Question: I have access to User Control A. I want to get info on User Control C. Is there any way to do this in WPF? The structure is basically what you see. User Control D is a ribbon, C is a tab on the ribbon and B and A are contents of C. I can't seem to get access to C. I tried using the Parent property of A but it doesn't seem to give me the info on C.

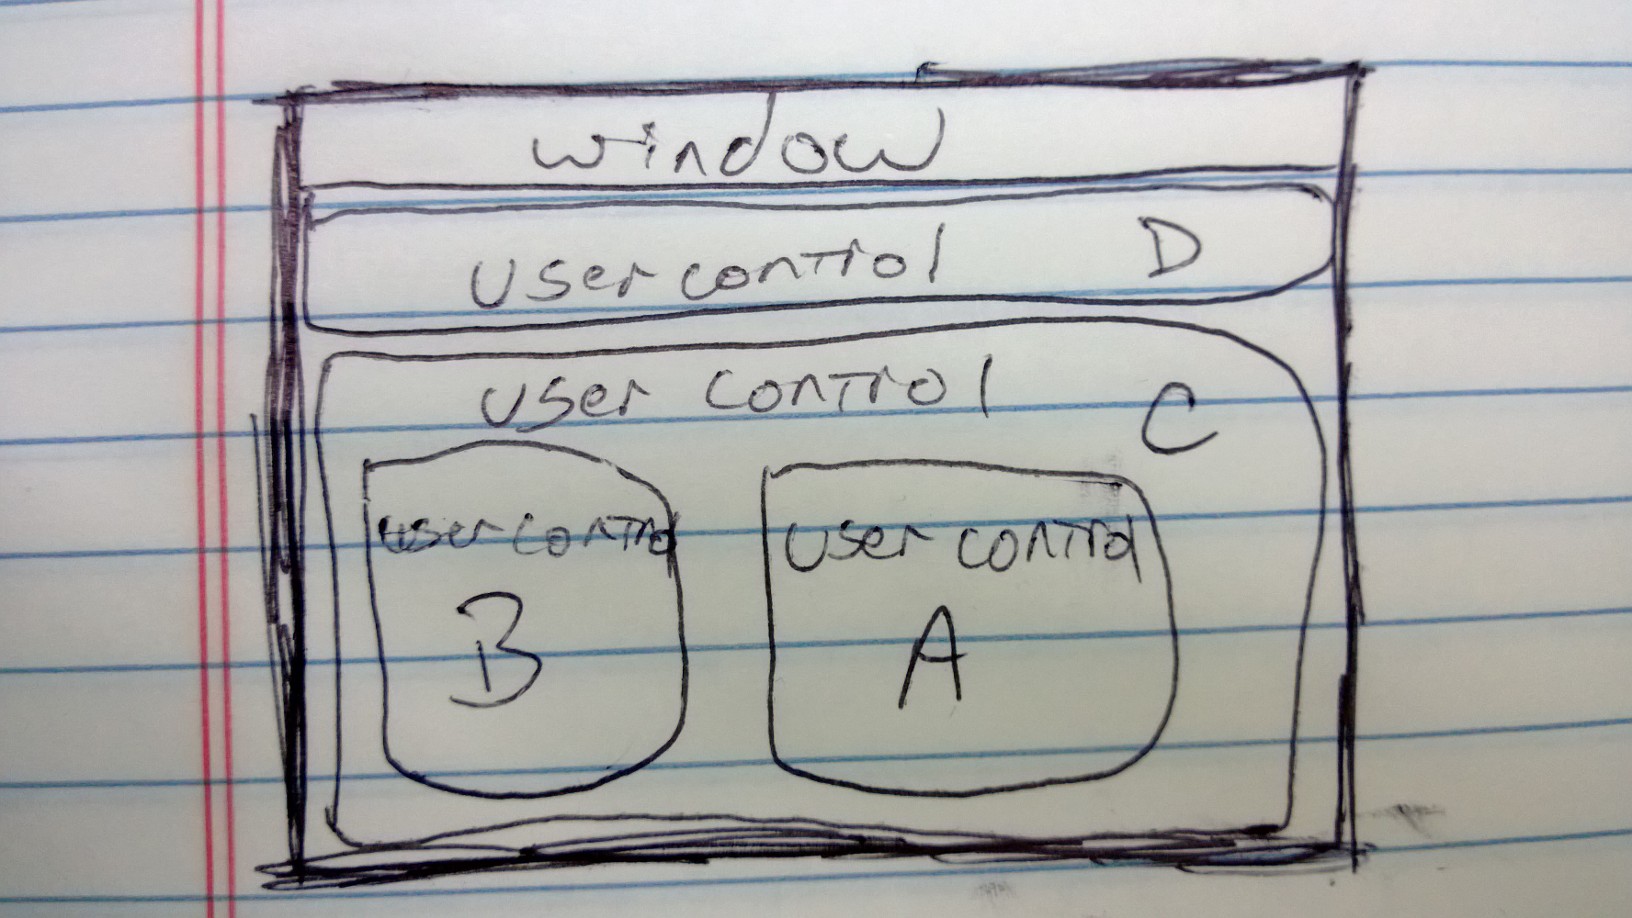
Answer: Try using 'VisualTreeHelper.GetParent' or use the recursive function <URL>